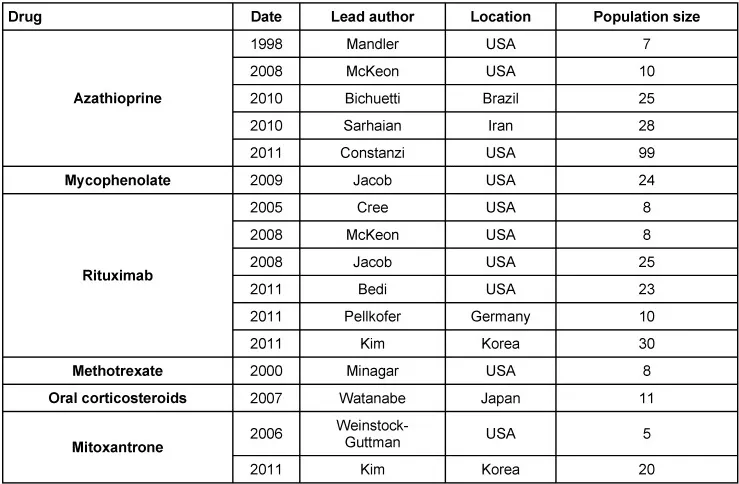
Trials supporting immunosuppressive therapy in NMO.
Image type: chart (chart)